Question: I need to create a div container for a highcharts graphic. This should be done by means of code, but I can not make it work.
The reason to create divs by code is because I have to show many graphics.
Currently I first create the div, then the id and finally the properties.
Error on graphic:

Example :
<URL>
My code is:
'''
var nombre="container-speed";
var div = document.createElement('div');
div.setAttribute("style", "width: 580px; height: 400px; float: left");
div.setAttribute("id", nombre);
var gaugeOptions = {
chart: {
type: 'solidgauge'
},
title: null,
pane: {
center: ['50%', '85%'],
size: '140%',
startAngle: -90,
endAngle: 90,
background: {
backgroundColor: (Highcharts.theme &&
Highcharts.theme.background2) || '#EEE',
innerRadius: '60%',
outerRadius: '100%',
shape: 'arc'
}
},
tooltip: {
enabled: false
},
yAxis: {
stops: [
[0.1, '#55BF3B'], // green
[0.5, '#DDDF0D'], // yellow
[0.9, '#DF5353'] // red
],
lineWidth: 0,
minorTickInterval: null,
tickAmount: 2,
title: {
y: -70
},
labels: {
y: 16
}
},
plotOptions: {
solidgauge: {
dataLabels: {
y: 5,
borderWidth: 0,
useHTML: true
}
}
}
};
var chartSpeed = Highcharts.chart(nombre, Highcharts.merge(gaugeOptions, {
yAxis: {
min: 0,
max: 200,
title: {
text: 'Speed'
}
},
credits: {
enabled: false
},
series: [{
name: 'Speed',
data: [80],
dataLabels: {
format: '<div style="text-align:center"><span style="font-size:25px;color:' +
((Highcharts.theme && Highcharts.theme.contrastTextColor) || 'black') + '">{y}</span><br/>' +
'<span style="font-size:12px;color:silver">km/h</span></div>'
},
tooltip: {
valueSuffix: ' km/h'
}
}]
}));
'''
'''
.highcharts-yaxis-grid .highcharts-grid-line {
display: none;
}
'''
'''
<script src="https://code.highcharts.com/highcharts.js"></script>
<script src="https://code.highcharts.com/highcharts-more.js"></script>
<script src="https://code.highcharts.com/modules/solid-gauge.js"></script>
<!--<div id="container-speed" style="width: 300px; height: 200px; float: left"></div>-->
'''
Thank you very much for your help.
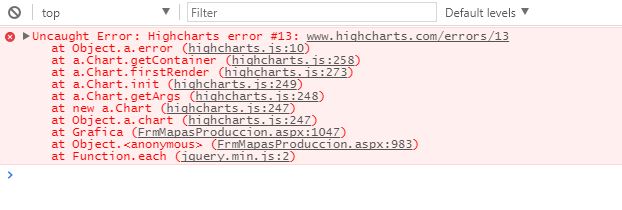
Answer: You're just missing one step. You need to append the element after you create it. Here's the beginning of your code:
'''
var nombre="container-speed";
var div = document.createElement('div');
div.setAttribute("style", "width: 580px; height: 400px; float: left");
div.setAttribute("id", nombre);
// APPEND ELEMENT TO document.body
document.body.appendChild(div);
'''
Also, I updated your <URL>
Per your request, I updated the <URL> once more. I made 3 changes. Only one of which were really important.
1. declare and value name to be used as element id and as argument for grafica() var name = "chart-" + i;
2. alter setAttribute to div.setAttribute("id", name);
3. ***MOST IMPORTANTLY, you changed the variable nombre to name in every place but here var chartSpeed = Highcharts.chart(name, Highcharts.merge(gaugeOptions, {... which you can tell, I've updated.